Interaction volume radius: 5 \u00c5
Interaction volume height: 25 \u00c5
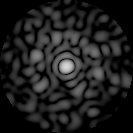
Disorder parameter: 0.8271